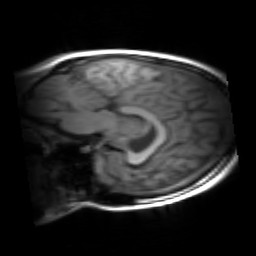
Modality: inplaneT1
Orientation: sagittal
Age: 24
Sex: female
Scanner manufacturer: siemens
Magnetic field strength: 3 T
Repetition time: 1.2 s
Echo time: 0.00251 s